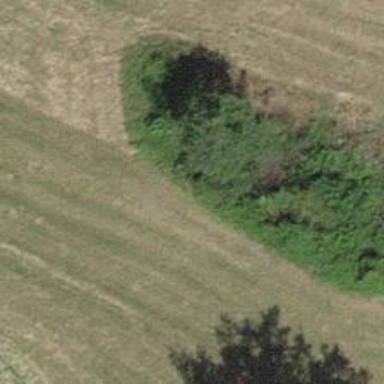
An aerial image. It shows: Mixed-leaf deciduous tree in its natural environment.